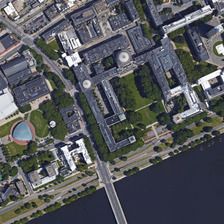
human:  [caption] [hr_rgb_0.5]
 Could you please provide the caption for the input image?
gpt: many buildings and some green trees are in a school near a river .

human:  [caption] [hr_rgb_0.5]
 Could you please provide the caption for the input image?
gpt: the campus is located next to the river and it has majestic buildings and perfect plants .

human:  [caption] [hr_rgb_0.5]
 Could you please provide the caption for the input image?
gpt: the campus is located next to the river and it has majestic buildings and perfect plants .

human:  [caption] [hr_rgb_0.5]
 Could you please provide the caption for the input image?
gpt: many buildings and some green trees are in a school near a river .

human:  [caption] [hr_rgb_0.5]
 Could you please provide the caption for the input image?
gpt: many buildings and some green trees are in a school near a river .